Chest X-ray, AP view. Patient: 68 years old, sex M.
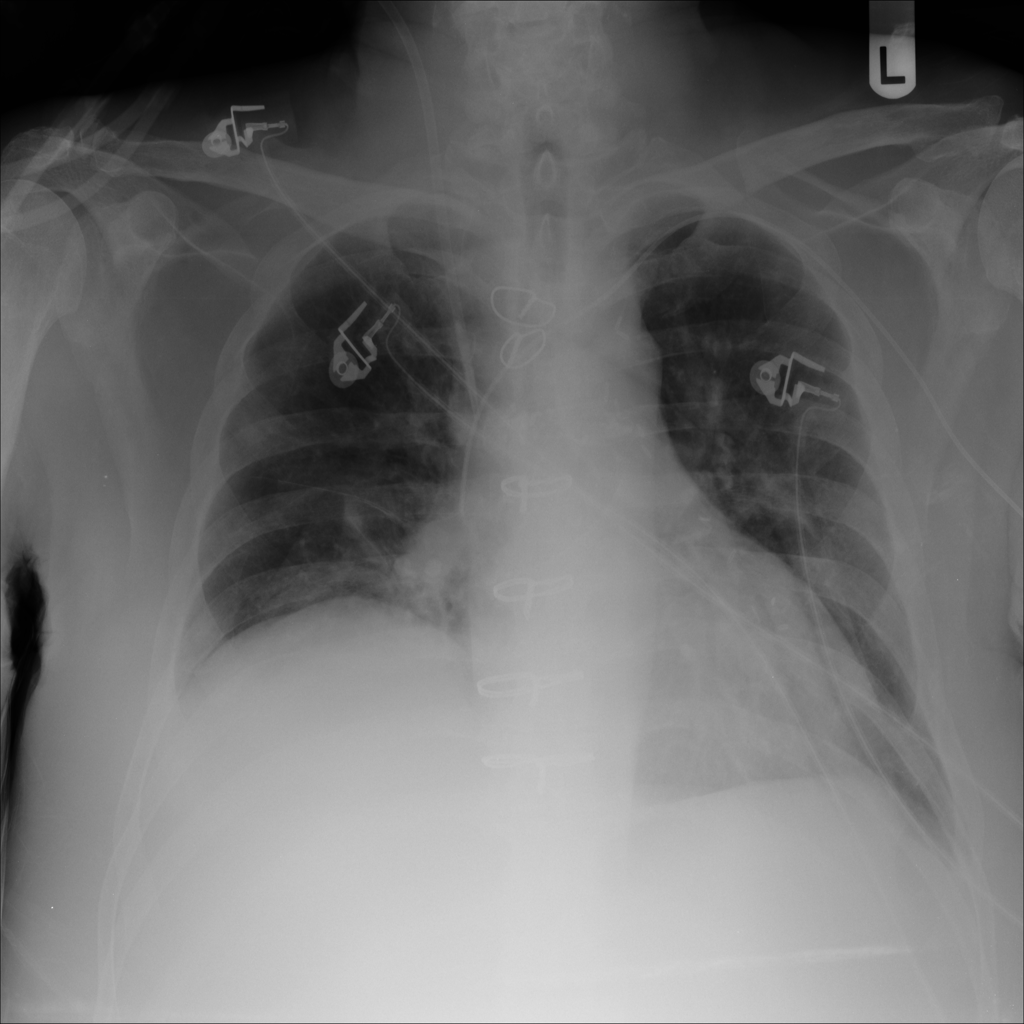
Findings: Pneumothorax